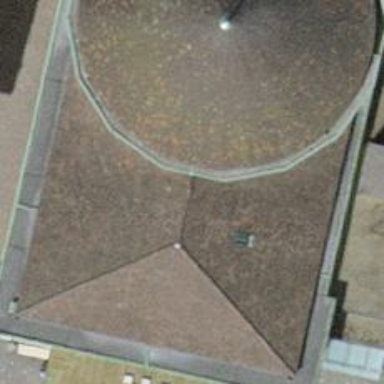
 oriented along its length. The building is white with brown roof."